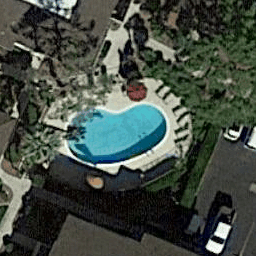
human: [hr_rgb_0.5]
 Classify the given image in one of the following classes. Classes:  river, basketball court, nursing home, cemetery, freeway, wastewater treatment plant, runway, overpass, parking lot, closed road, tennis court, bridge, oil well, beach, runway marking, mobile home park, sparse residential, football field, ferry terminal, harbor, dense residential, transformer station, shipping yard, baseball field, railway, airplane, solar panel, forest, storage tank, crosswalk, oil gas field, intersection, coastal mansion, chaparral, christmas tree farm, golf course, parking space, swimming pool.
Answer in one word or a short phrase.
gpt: swimming pool